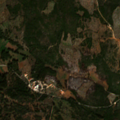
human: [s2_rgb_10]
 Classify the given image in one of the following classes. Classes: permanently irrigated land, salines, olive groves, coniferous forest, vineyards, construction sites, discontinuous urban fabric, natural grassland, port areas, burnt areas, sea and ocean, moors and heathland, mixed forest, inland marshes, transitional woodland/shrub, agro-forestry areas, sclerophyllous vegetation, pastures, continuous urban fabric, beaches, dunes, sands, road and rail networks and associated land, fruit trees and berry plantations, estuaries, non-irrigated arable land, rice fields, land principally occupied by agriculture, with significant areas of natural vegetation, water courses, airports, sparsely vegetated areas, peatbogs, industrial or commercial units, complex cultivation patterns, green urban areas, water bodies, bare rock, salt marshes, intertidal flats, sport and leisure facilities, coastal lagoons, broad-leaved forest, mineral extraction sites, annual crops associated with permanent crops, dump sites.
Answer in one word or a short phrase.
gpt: olive groves, sclerophyllous vegetation